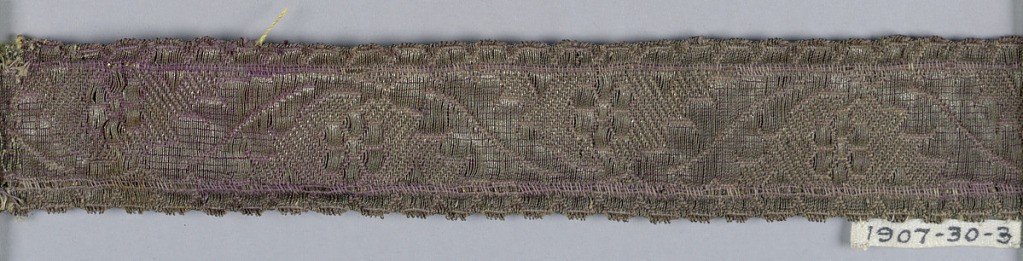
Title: Fragment
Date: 18th century
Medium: silk and metallic thread Technique: woven
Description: Galloon fragment with design of curving leaves and open flowers with borders at either side; slightly scalloped edge; furnishing trim; fragment is now purple and appears to have been dyed. See 1905-2-49.